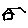
Label: house